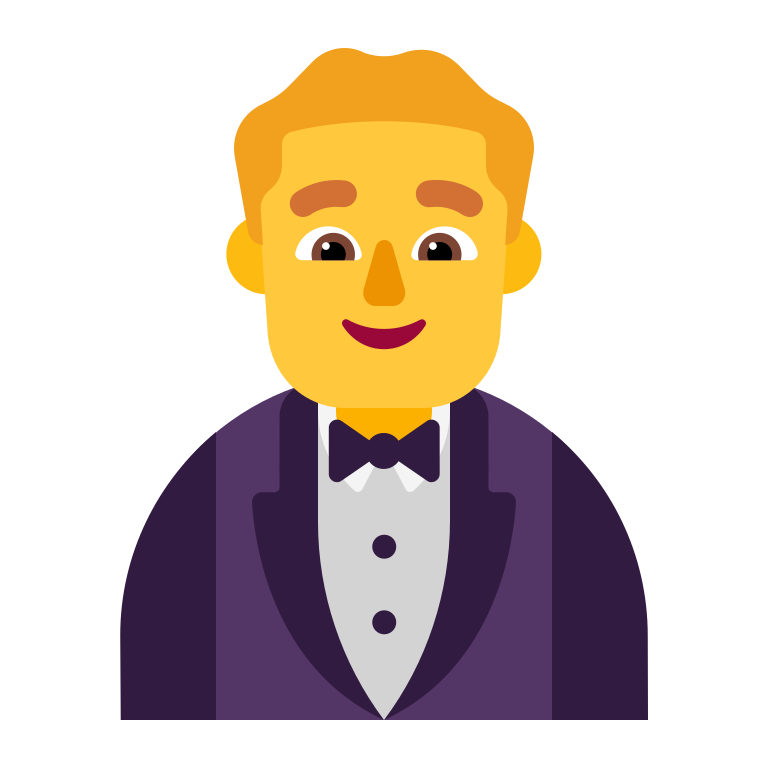
man in tuxedo flat default